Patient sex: M
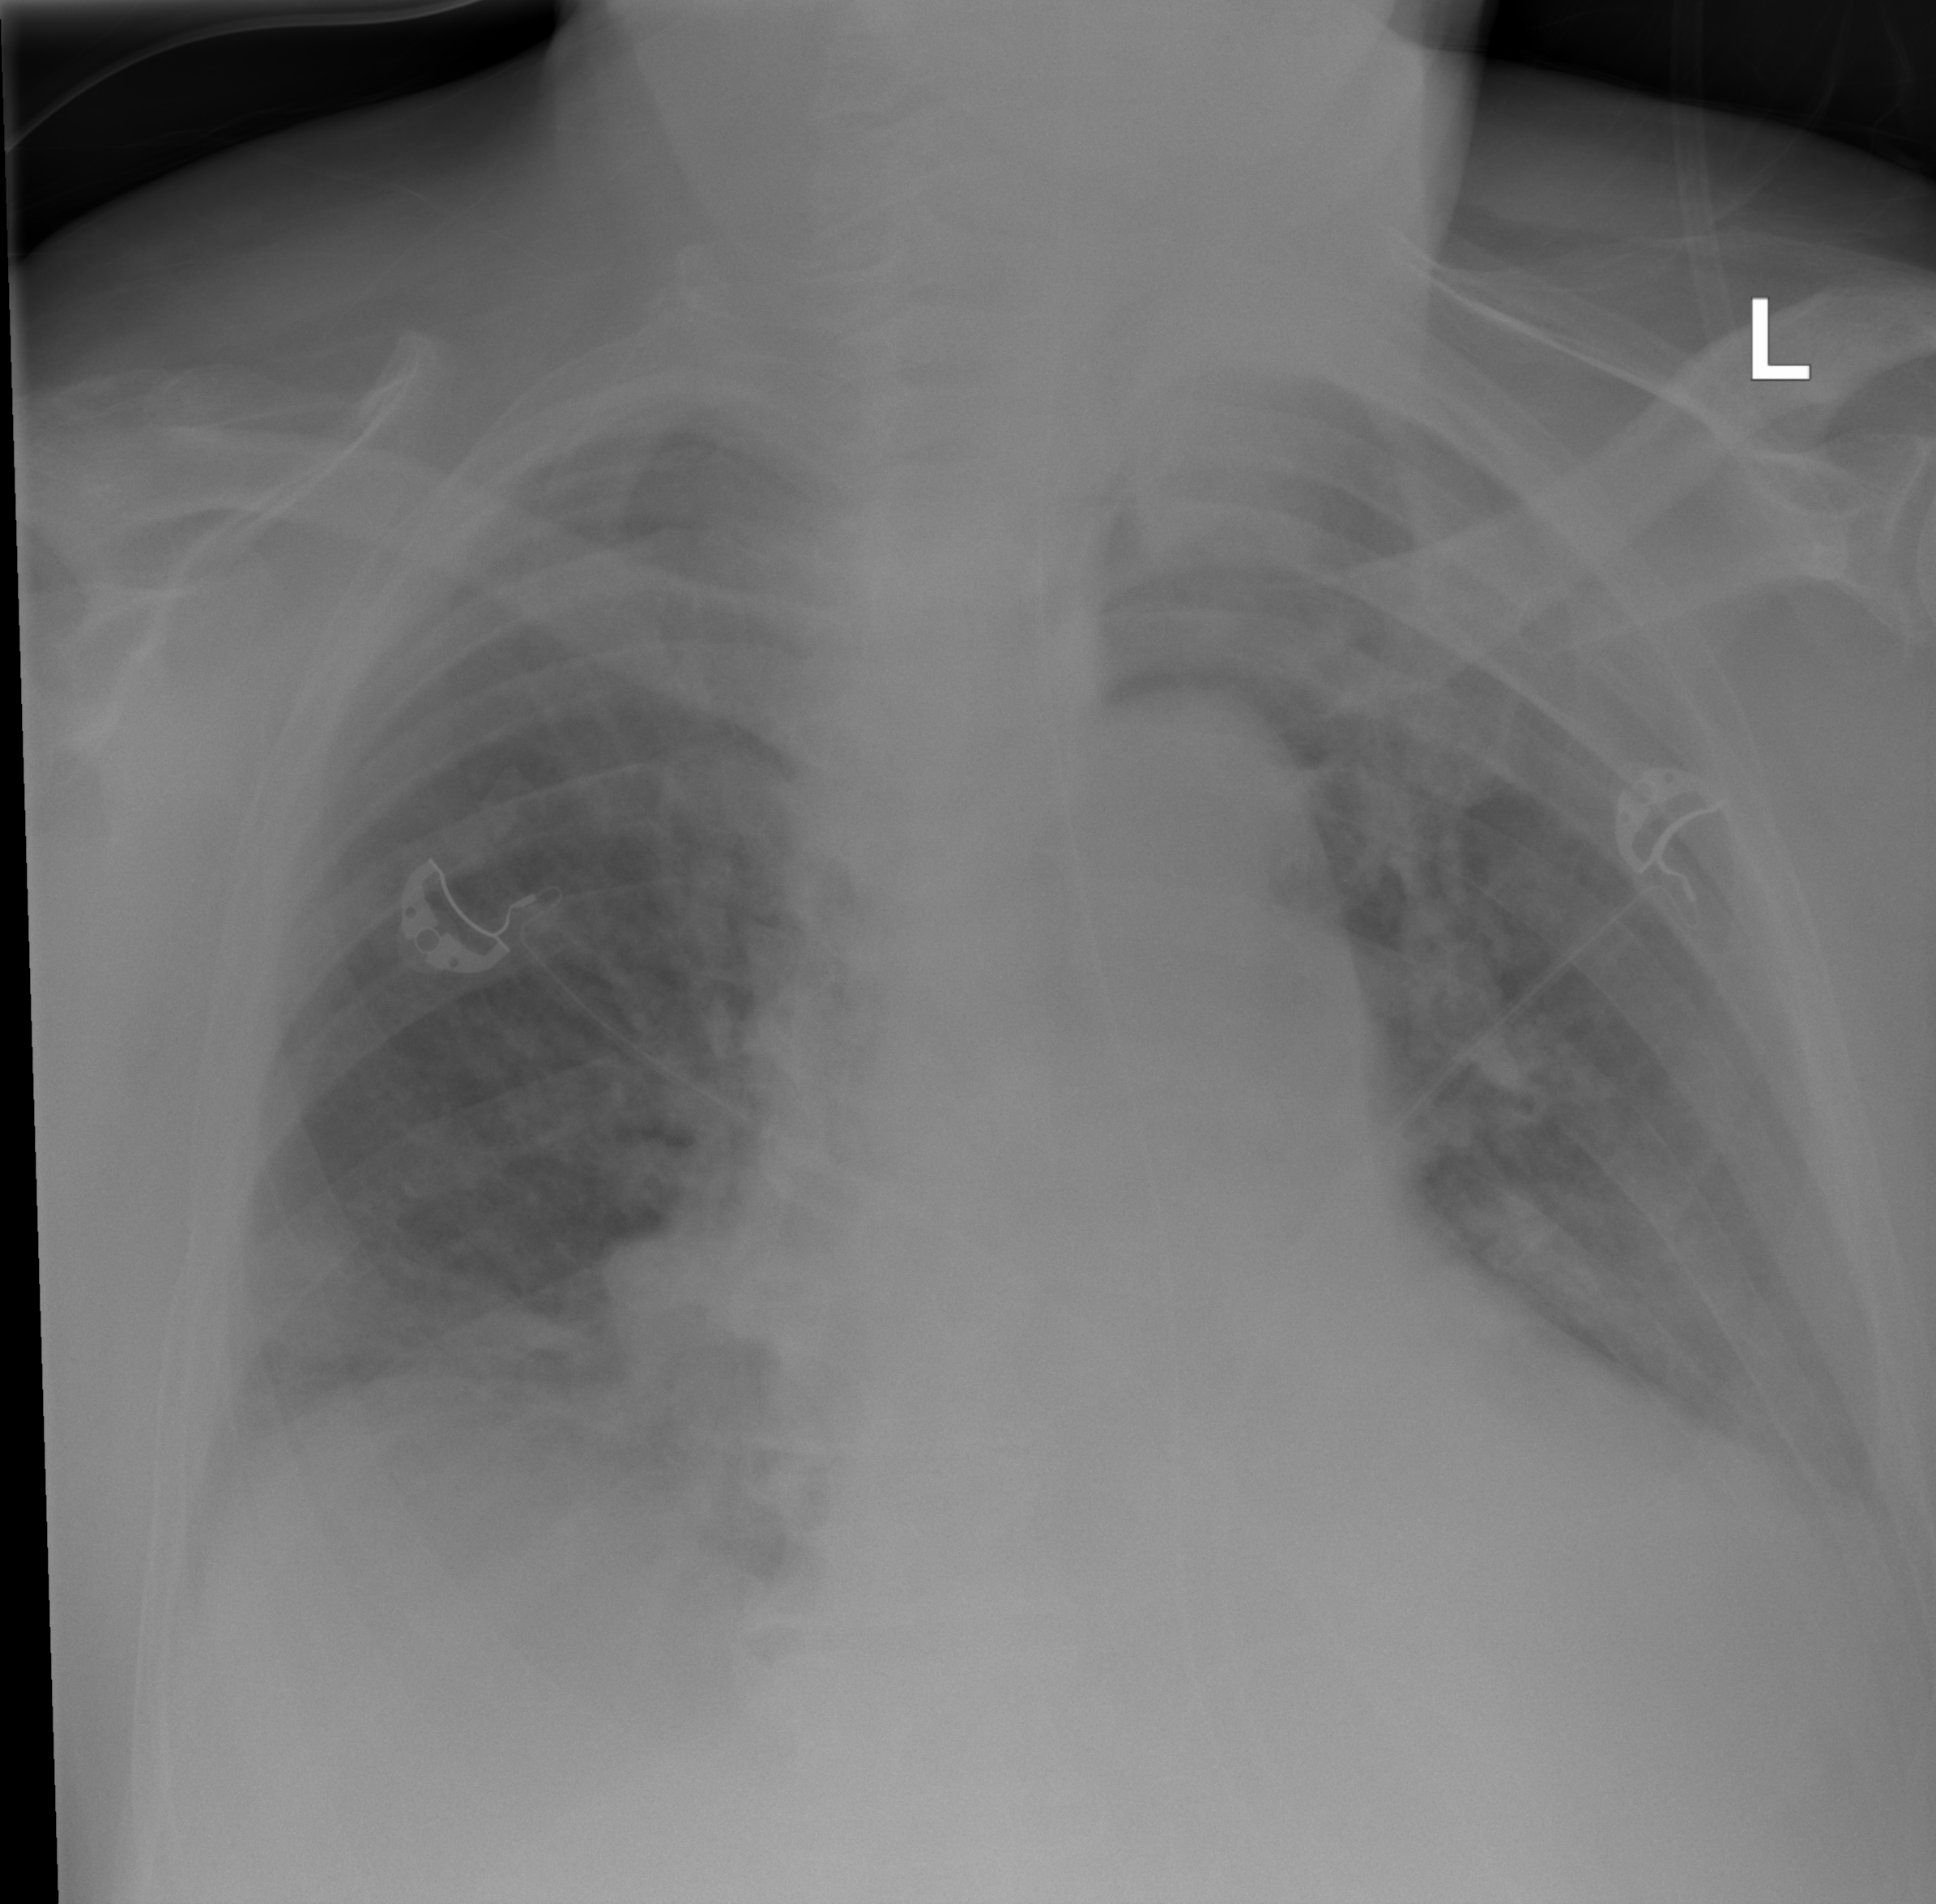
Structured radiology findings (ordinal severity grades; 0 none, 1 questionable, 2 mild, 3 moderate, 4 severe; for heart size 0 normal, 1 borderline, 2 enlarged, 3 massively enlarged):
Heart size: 2
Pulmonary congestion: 2
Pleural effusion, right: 0
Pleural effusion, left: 2
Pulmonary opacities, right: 2
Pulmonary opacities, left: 2
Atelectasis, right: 2
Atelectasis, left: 2